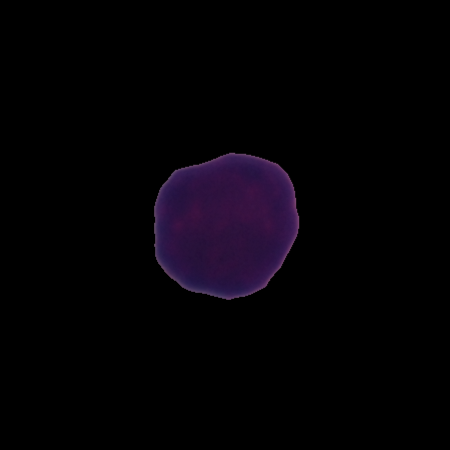
Label: healthy